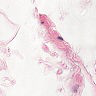
Metastatic tissue present: no